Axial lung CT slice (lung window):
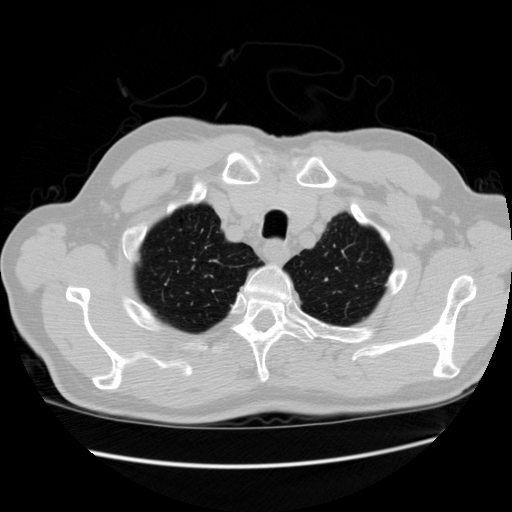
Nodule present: no